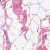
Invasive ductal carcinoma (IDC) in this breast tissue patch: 0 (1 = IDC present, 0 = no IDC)